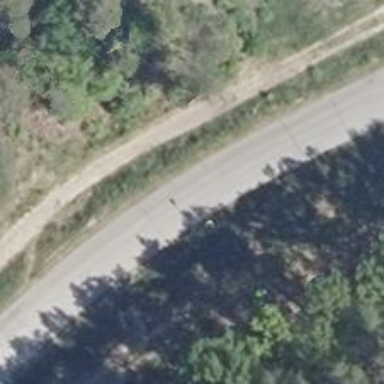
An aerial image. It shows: Unclassified road with asphalt surface.